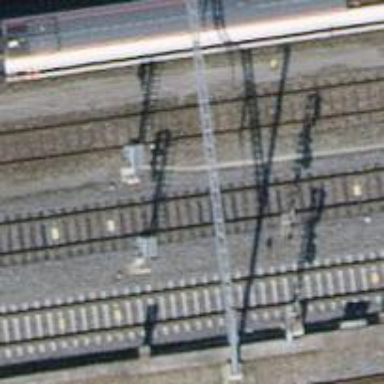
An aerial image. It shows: Railway with electrified contact lines.